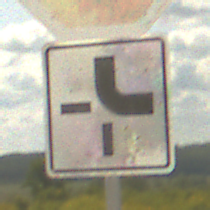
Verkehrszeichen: VerlaufVorfahrtsstrasse4
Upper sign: Stop
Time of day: Midday
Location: Outdoor (Beach)
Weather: PartlyCloudy
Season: NotSpecified
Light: Natural